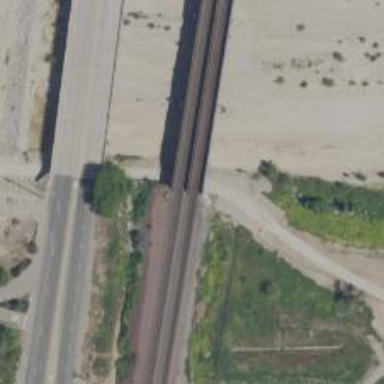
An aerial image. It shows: Railway track.